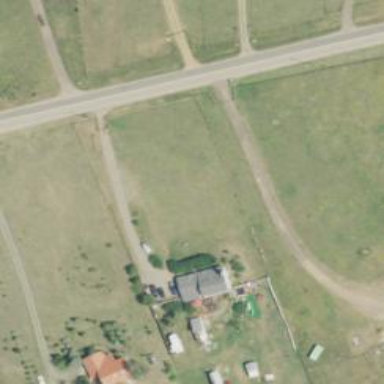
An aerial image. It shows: Driveway.